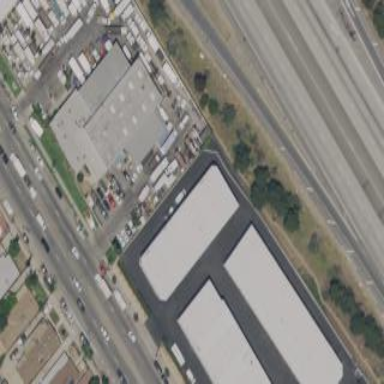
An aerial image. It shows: Warehouse building.